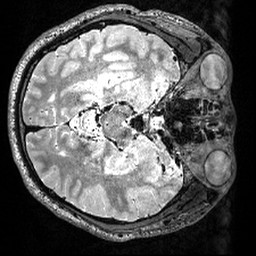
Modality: T2w
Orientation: axial
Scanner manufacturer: siemens
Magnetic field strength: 3 T
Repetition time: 3.2 s
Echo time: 0.566 s